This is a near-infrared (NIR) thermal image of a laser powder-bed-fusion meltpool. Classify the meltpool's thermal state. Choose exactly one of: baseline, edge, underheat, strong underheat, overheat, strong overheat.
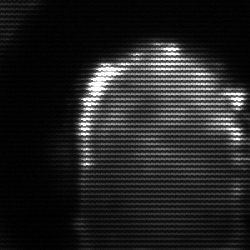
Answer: baseline